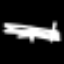
Label: leaf